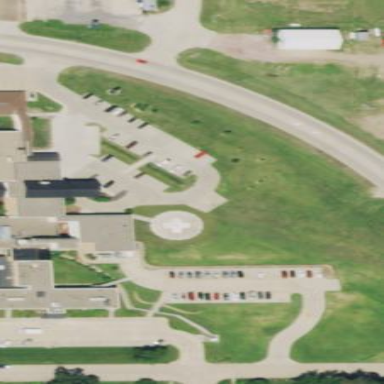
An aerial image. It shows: Hospital providing healthcare services.